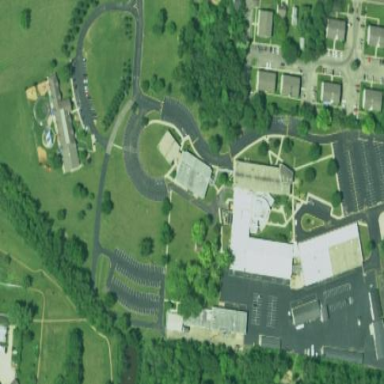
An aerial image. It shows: School.